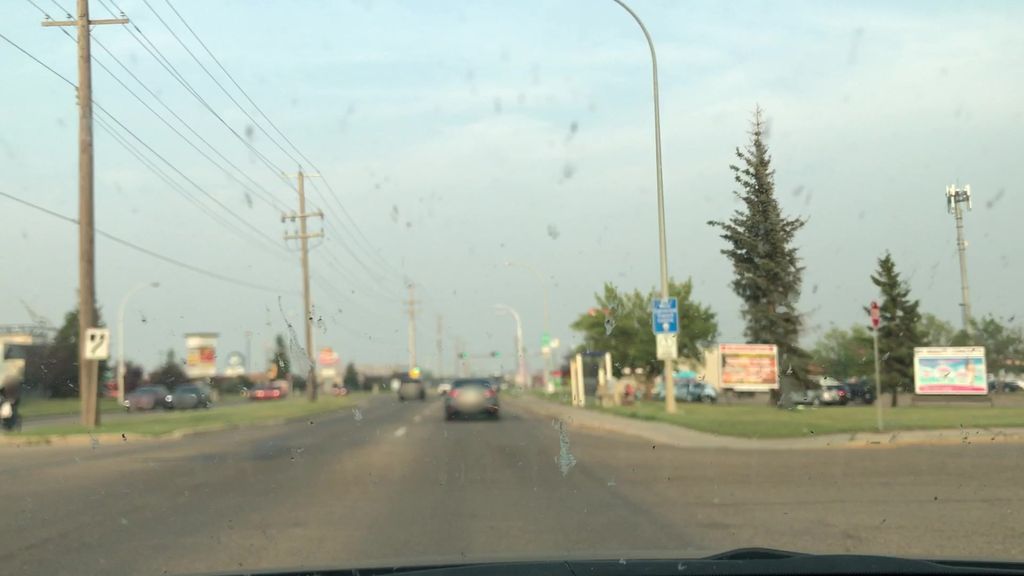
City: edmonton